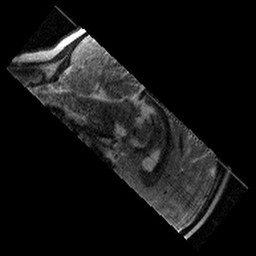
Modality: T2w
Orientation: sagittal
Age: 9
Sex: female
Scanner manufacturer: siemens
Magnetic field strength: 3 T
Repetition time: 9.23 s
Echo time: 0.067 s